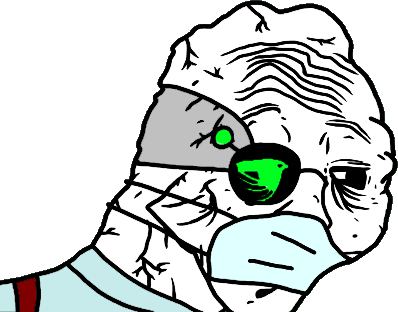
Label: 5_Yes_Honey